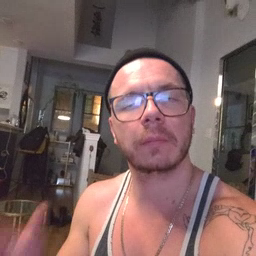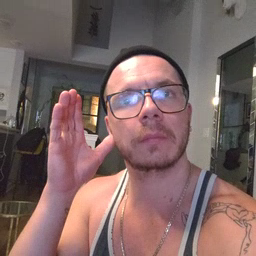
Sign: hear